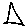
Label: triangle